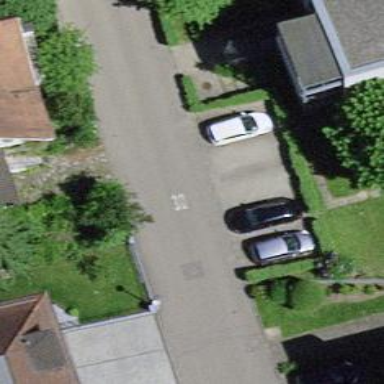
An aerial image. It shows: Street side parking area.